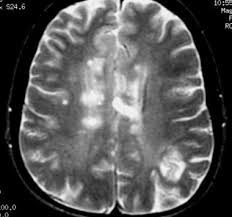
Label: notumor